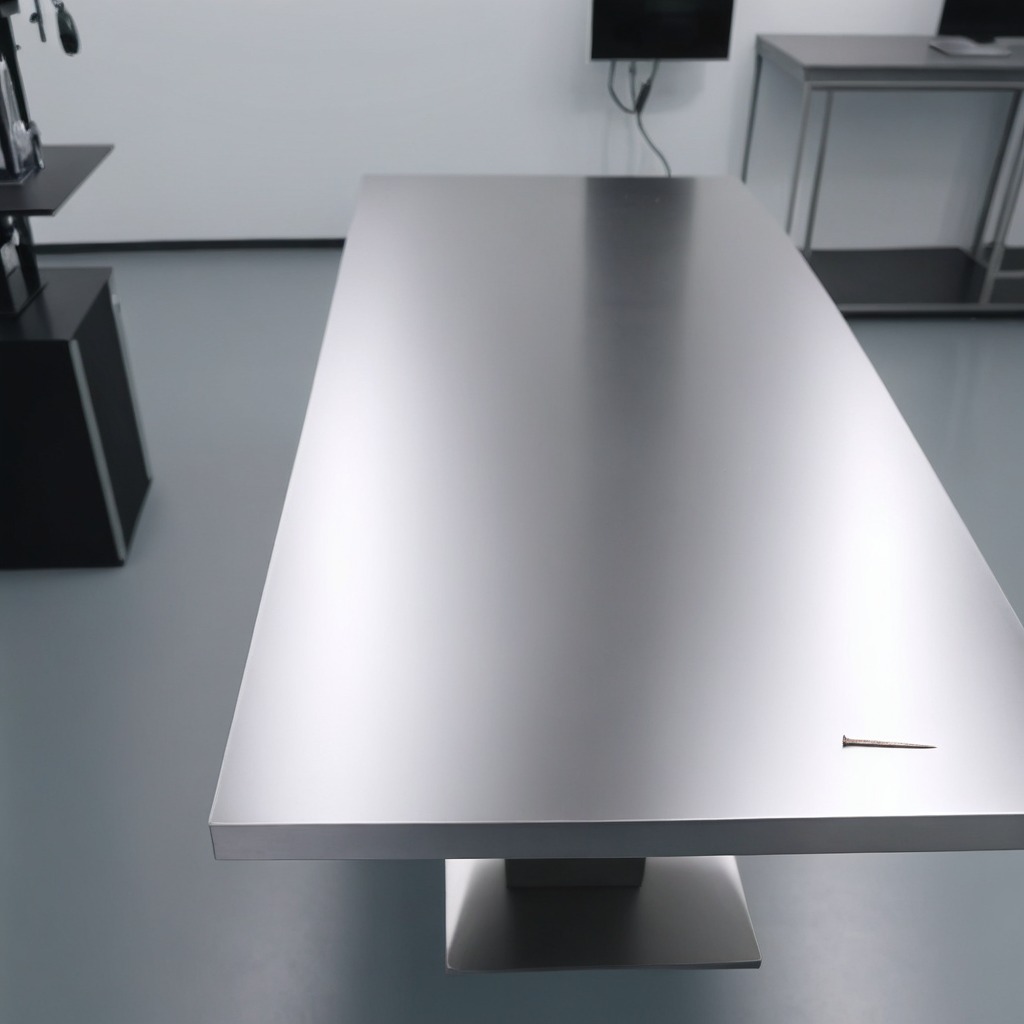
A nail is lying on a stainless steel table in a high-end prototyping lab.